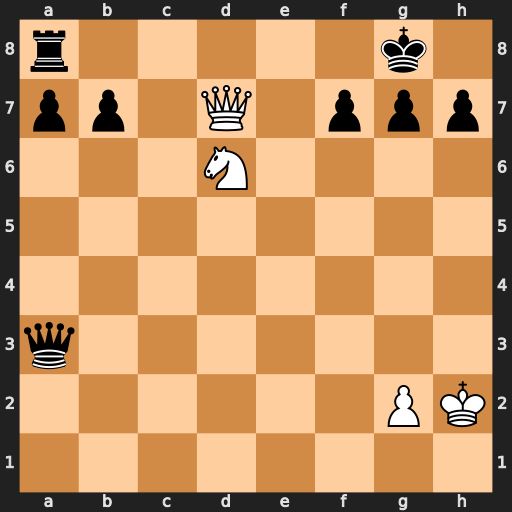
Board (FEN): r5k1/pp1Q1ppp/3N4/8/8/q7/6PK/8
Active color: w
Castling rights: -
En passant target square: -
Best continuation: Qxf7+ Kh8 Ne8 Qd6+ Nxd6